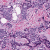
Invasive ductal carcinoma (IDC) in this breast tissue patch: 1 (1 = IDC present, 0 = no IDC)